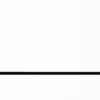
Label: dusty